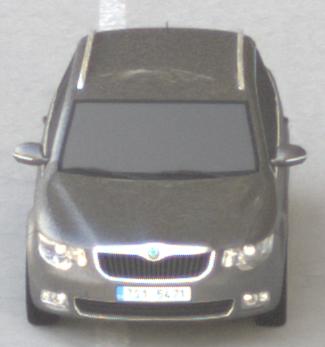
Make: Skoda
Model: Superb Combi 1.4 TSI
Detailed model: Superb (II) Combi
Model produced from: 2010/01
Model produced until: 2011/10
Doors: 5
Color: gray
Road condition: dry road
Daytime: morning or afternoon
Contrast: medium contrast